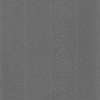
Label: dusty